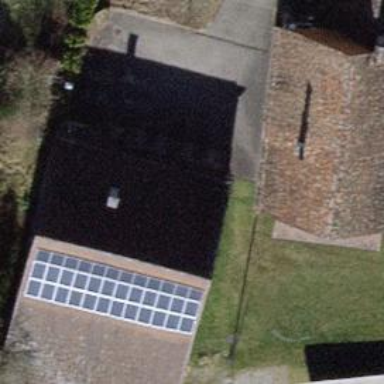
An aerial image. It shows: Gabled roof house.